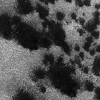
Atmospheric dust classification: not_dusty